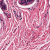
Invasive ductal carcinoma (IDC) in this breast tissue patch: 0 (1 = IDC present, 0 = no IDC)